【题型】填空题　【知识点】解析几何　【难度】medium
如图所示，在$\text{Rt}\triangle ABC$中，$\angle A=90^\circ$，$AB=2$，$AC=3$，$\overrightarrow{AM}=2\overrightarrow{MC}$，$\overrightarrow{AN}=\dfrac{1}{2}\overrightarrow{AB}$，$CN$与$BM$交于点$P$，则$\cos\angle BPN$的值为\_\_\_\_.

\vspace{0.2cm}
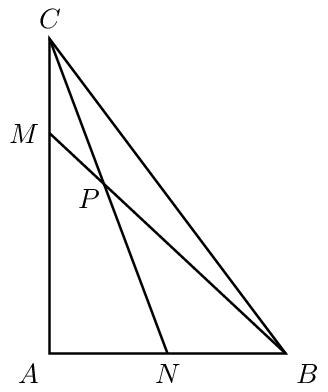
【解答】

\noindent \textbf{【答案】} $\boldsymbol{\dfrac{2\sqrt{5}}{5}}$

\vspace{0.2cm}
\noindent \textbf{【分析】} 建立平面直角坐标系，进而通过直线的交点求出点$P$的坐标，然后得到$\overrightarrow{PB},\overrightarrow{PN}$的坐标，最后通过平面向量夹角的坐标运算求得答案.

\vspace{0.2cm}
\noindent \textbf{【解析】} 如图，以点$A$为坐标原点，$AB$，$AC$分别为$x,y$轴建立平面直角坐标系，根据题意可知$B(2,0)$，$M(0,2)$，$N(1,0)$.

\vspace{0.2cm}
\noindent 于是$l_{BM}:\dfrac{x}{2}+\dfrac{y}{2}=1\Rightarrow x+y-2=0$，$l_{BM}:x+\dfrac{y}{3}=1\Rightarrow 3x+y-3=0$，联立$\begin{cases} x+y-2=0 \\ 3x+y-3=0 \end{cases}\Rightarrow P\left(\dfrac{1}{2},\dfrac{3}{2}\right)$，则
$\overrightarrow{PB}=\left(\dfrac{3}{2},-\dfrac{3}{2}\right)$，$\overrightarrow{PN}=\left(\dfrac{1}{2},-\dfrac{3}{2}\right)$.
所以$\cos\angle BPN=\dfrac{\overrightarrow{PB}\cdot\overrightarrow{PN}}{|\overrightarrow{PB}||\overrightarrow{PN}|}=\dfrac{\dfrac{3}{2}\times\dfrac{1}{2}+\dfrac{3}{2}\times\dfrac{3}{2}}{\dfrac{3\sqrt{2}}{2}\times\dfrac{\sqrt{10}}{2}}=\dfrac{2\sqrt{5}}{5}$.
故答案为：$\boldsymbol{\dfrac{2\sqrt{5}}{5}}$
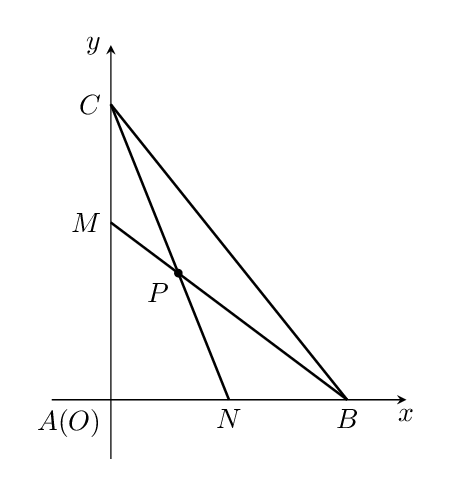